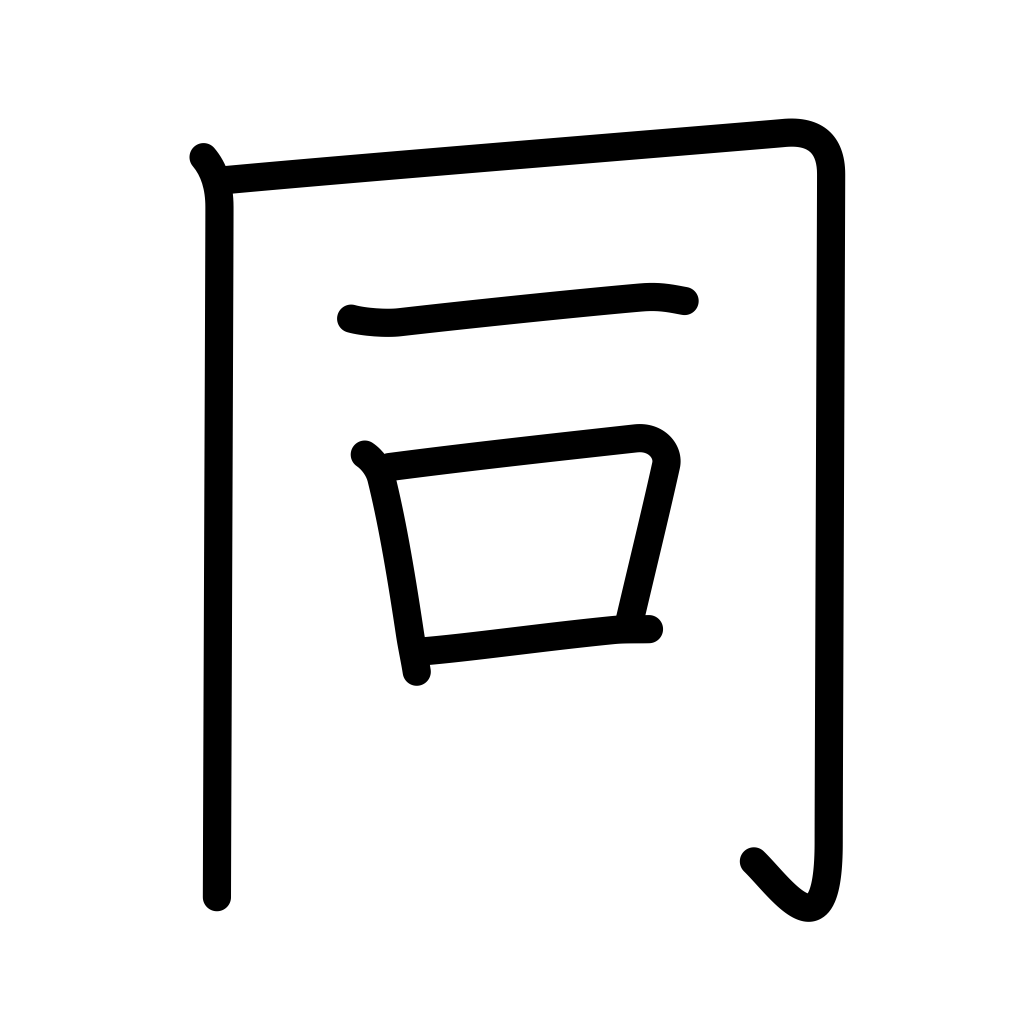
Meaning: same, agree, equal